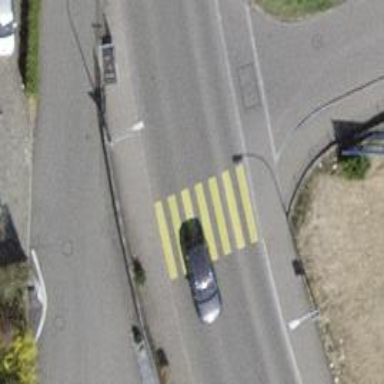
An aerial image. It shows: Pedestrian crossing with zebra markings on the footway.